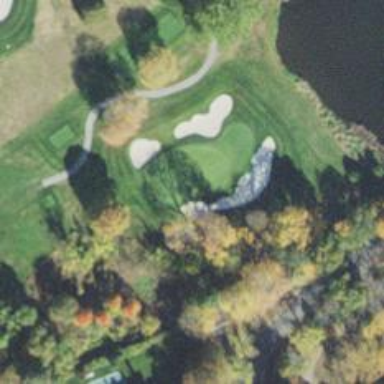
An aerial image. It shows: View of golf hole.